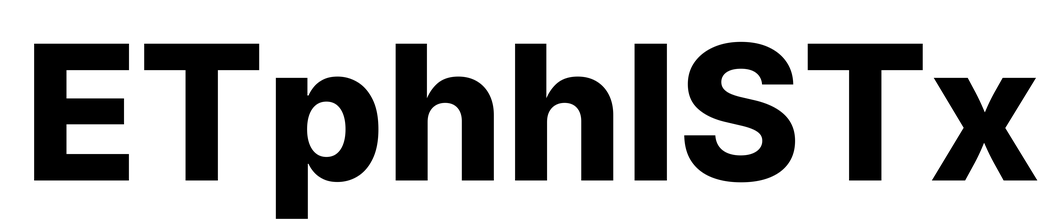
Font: Inter_ExtraBold